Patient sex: F
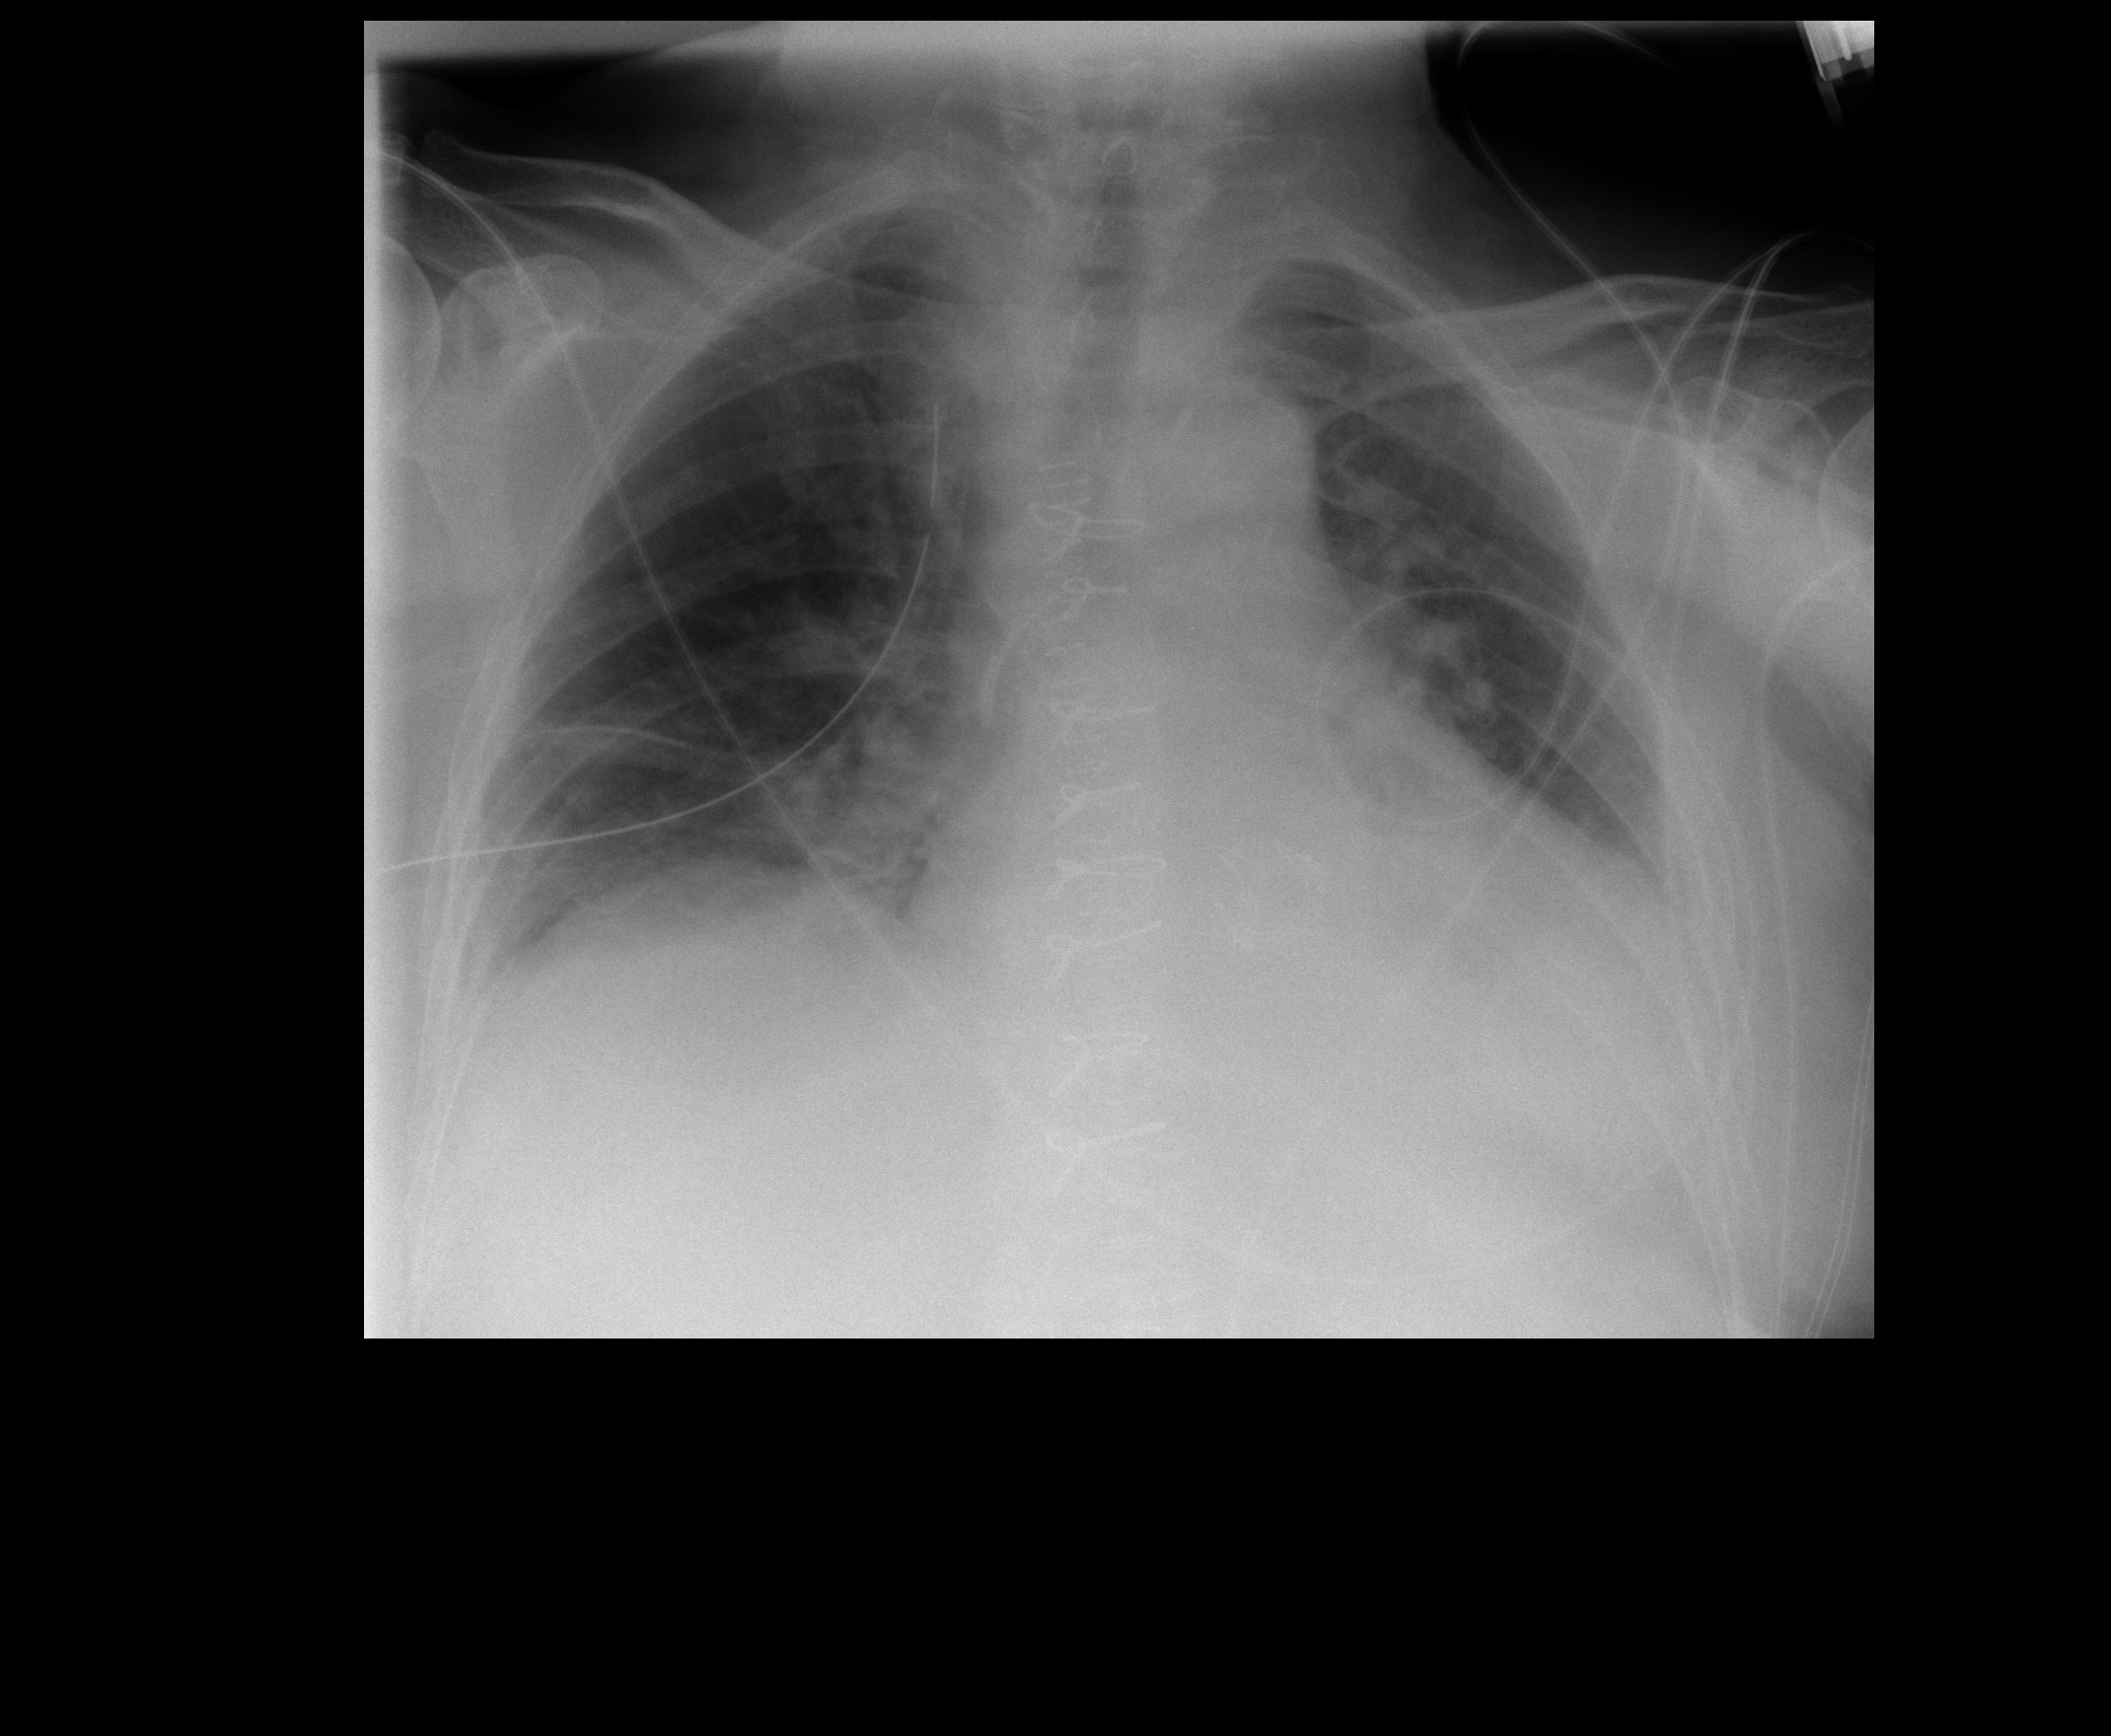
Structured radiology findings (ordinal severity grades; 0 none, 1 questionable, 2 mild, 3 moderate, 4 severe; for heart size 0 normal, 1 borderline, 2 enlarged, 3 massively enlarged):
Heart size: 2
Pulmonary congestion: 2
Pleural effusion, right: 1
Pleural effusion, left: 1
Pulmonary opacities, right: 1
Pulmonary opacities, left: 0
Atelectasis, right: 2
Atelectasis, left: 1